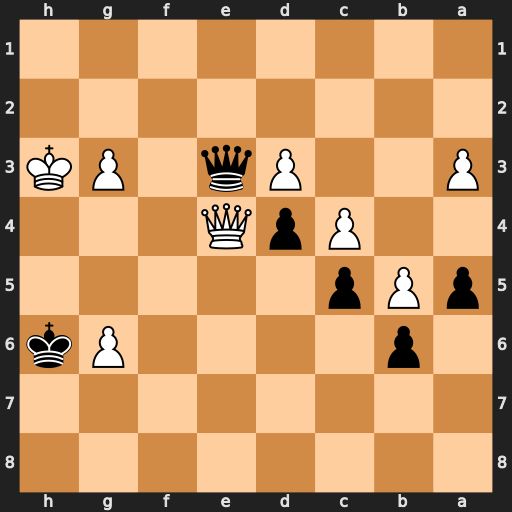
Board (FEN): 8/8/1p4Pk/pPp5/2PpQ3/P2Pq1PK/8/8
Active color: b
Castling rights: -
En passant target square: -
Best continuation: Qxe4 dxe4 d3 Kg4 d2